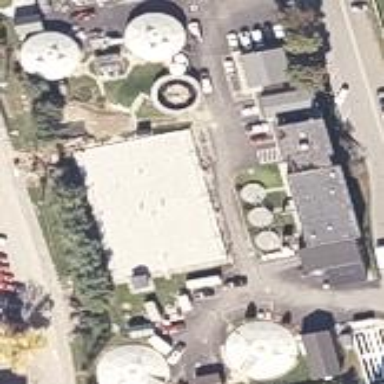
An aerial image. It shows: Wastewater plant.